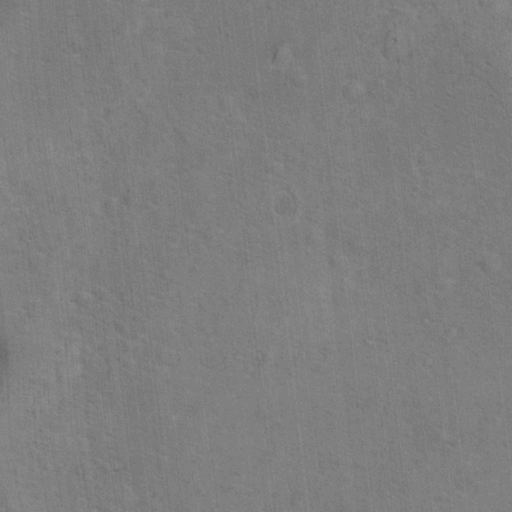
Classes present: Background, Cone